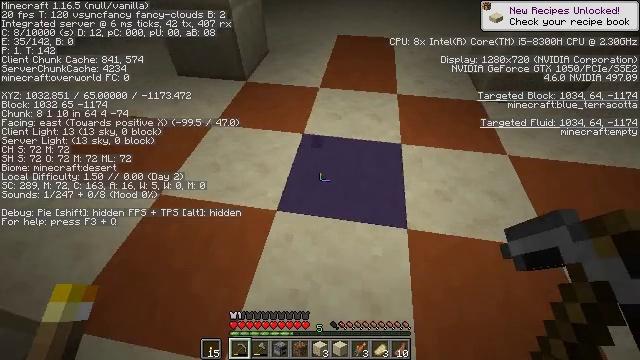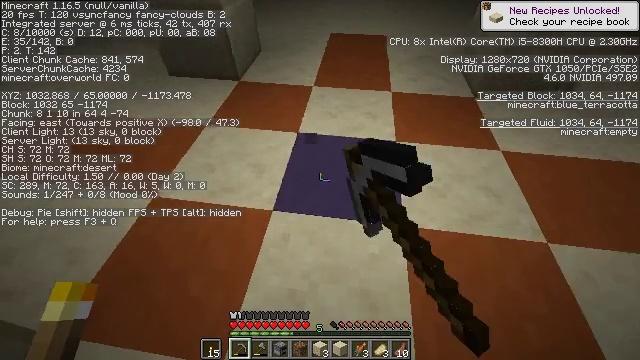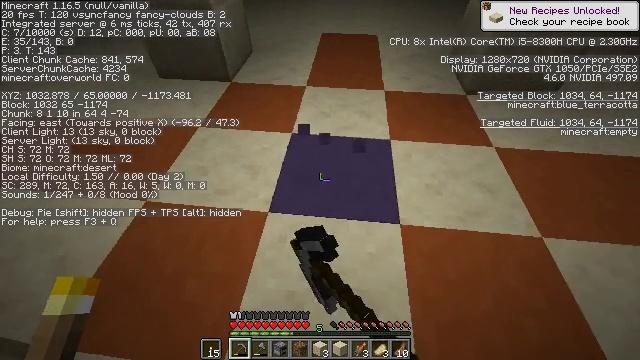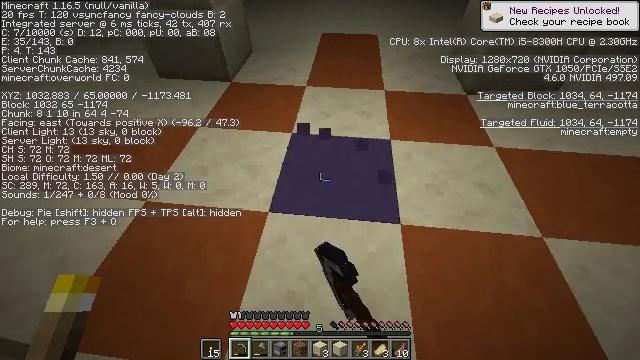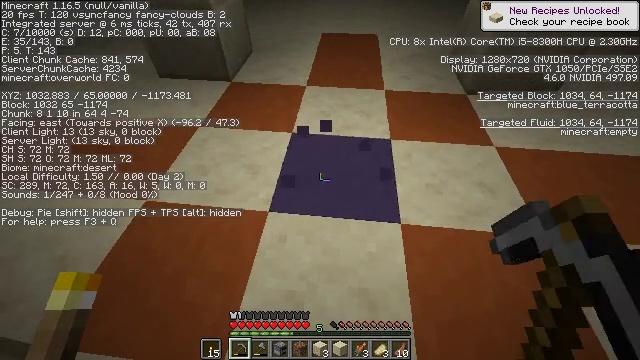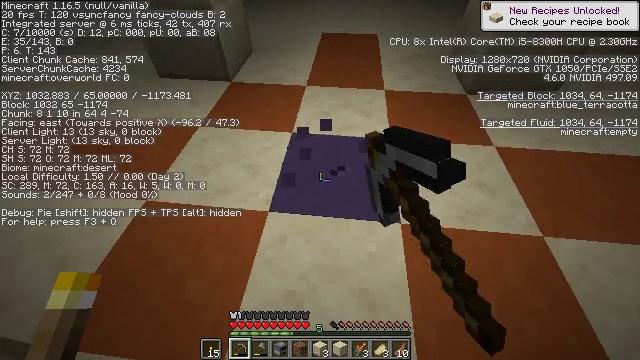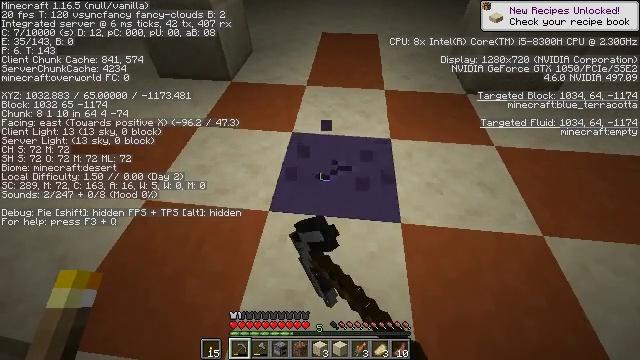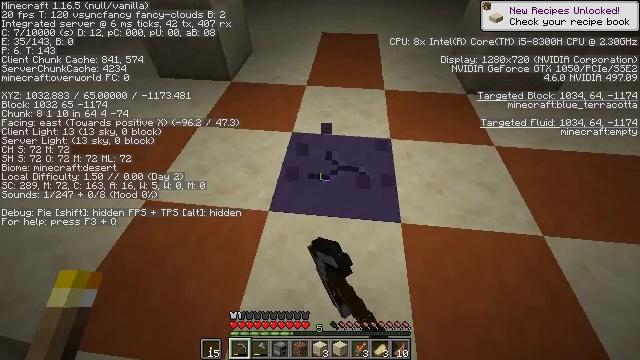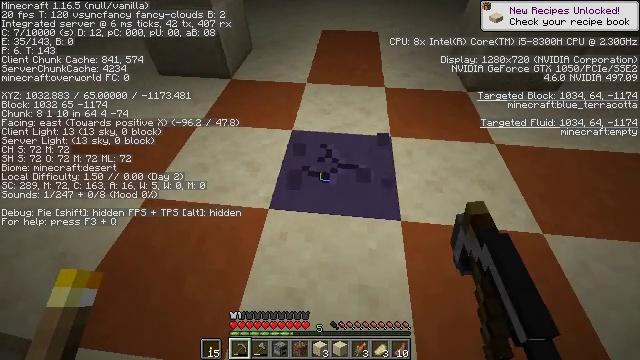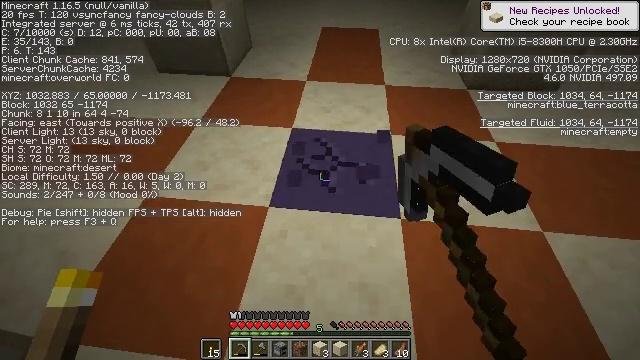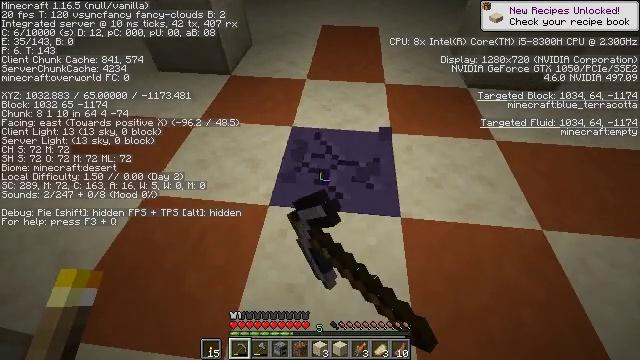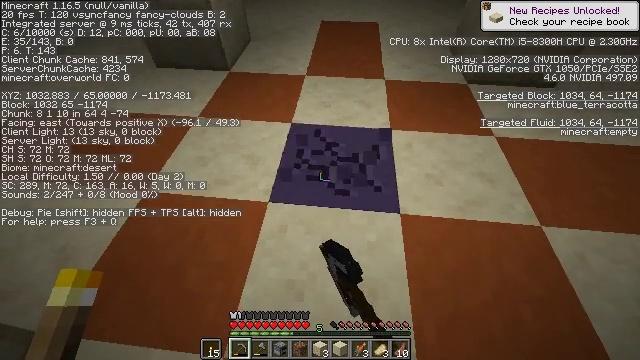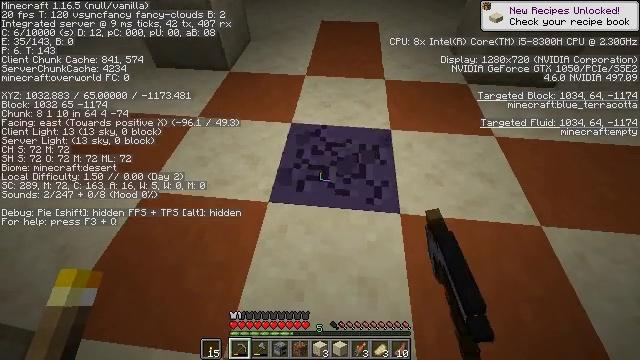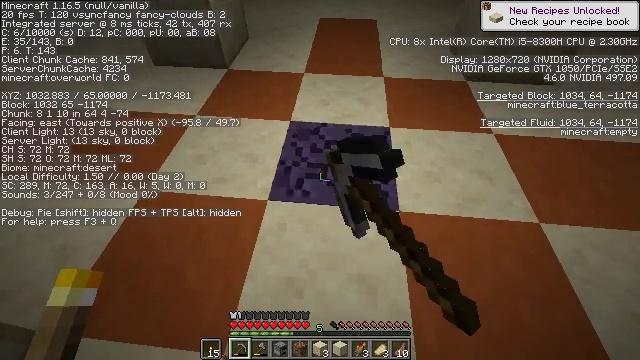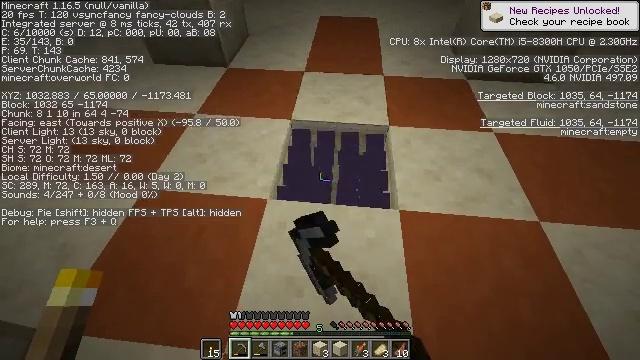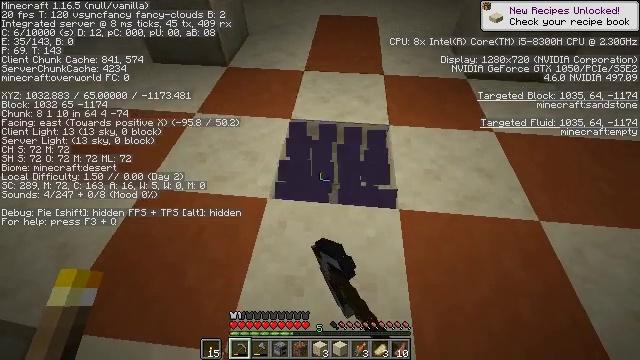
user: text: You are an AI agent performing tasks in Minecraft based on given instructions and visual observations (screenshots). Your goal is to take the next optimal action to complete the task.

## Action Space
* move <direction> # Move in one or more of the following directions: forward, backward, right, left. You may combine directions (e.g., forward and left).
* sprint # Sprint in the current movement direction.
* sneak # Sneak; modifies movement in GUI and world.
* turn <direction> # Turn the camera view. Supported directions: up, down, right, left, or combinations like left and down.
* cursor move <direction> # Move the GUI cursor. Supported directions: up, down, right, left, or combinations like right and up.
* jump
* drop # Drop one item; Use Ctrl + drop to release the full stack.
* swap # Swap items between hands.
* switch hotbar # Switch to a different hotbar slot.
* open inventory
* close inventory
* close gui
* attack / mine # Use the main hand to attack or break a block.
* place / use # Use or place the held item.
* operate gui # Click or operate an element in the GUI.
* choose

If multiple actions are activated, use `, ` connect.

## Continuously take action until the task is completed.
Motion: motion action
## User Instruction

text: Collect blue terracotta from structures.
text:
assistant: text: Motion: turn right, attack / mine
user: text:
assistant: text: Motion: turn right, attack / mine
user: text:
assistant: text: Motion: attack / mine
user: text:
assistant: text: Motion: attack / mine
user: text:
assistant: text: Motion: attack / mine
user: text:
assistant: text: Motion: attack / mine
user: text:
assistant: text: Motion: attack / mine
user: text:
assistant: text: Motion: attack / mine
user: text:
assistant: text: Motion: attack / mine
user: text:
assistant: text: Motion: attack / mine
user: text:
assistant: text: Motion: attack / mine
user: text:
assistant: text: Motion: attack / mine
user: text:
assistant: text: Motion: attack / mine
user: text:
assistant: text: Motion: attack / mine
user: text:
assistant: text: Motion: attack / mine
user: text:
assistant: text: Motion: move forward, attack / mine
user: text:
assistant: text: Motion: move forward, attack / mine
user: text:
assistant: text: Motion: move forward, turn down, attack / mine
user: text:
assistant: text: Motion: attack / mine